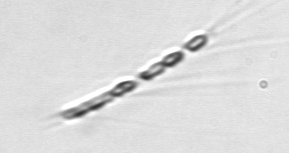
Label: Chaetoceros_subtilis